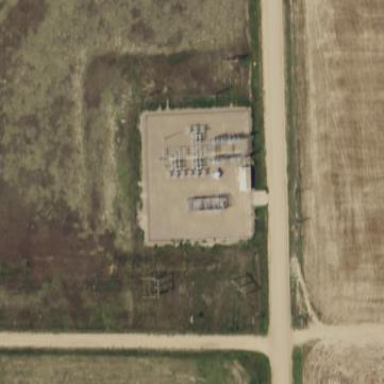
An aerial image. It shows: Substation surrounded by fence.